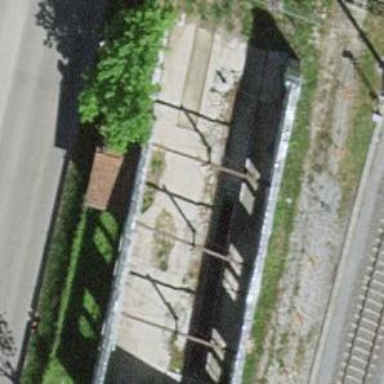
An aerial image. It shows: Abandoned railway yard with one track.